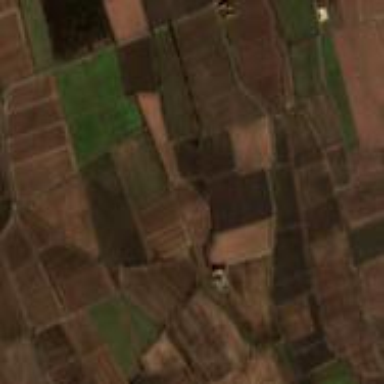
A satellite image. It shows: Farmland with rice crops.